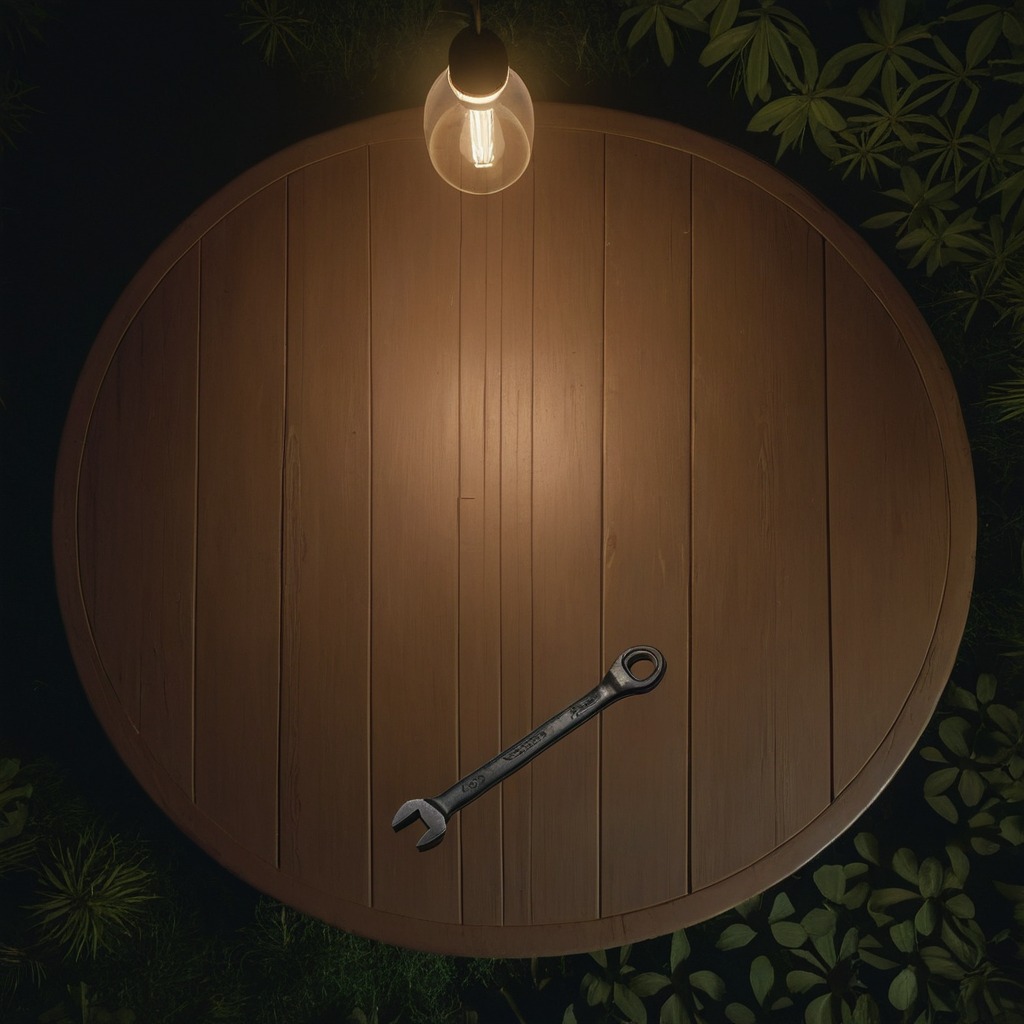
An wrench is lying on a wooden table inside a jungle field workshop tent at night dim ambient light soft shadows worn but